Field crop: maize
Growth stage: 1
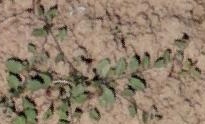
Species: convolvulus